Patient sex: F
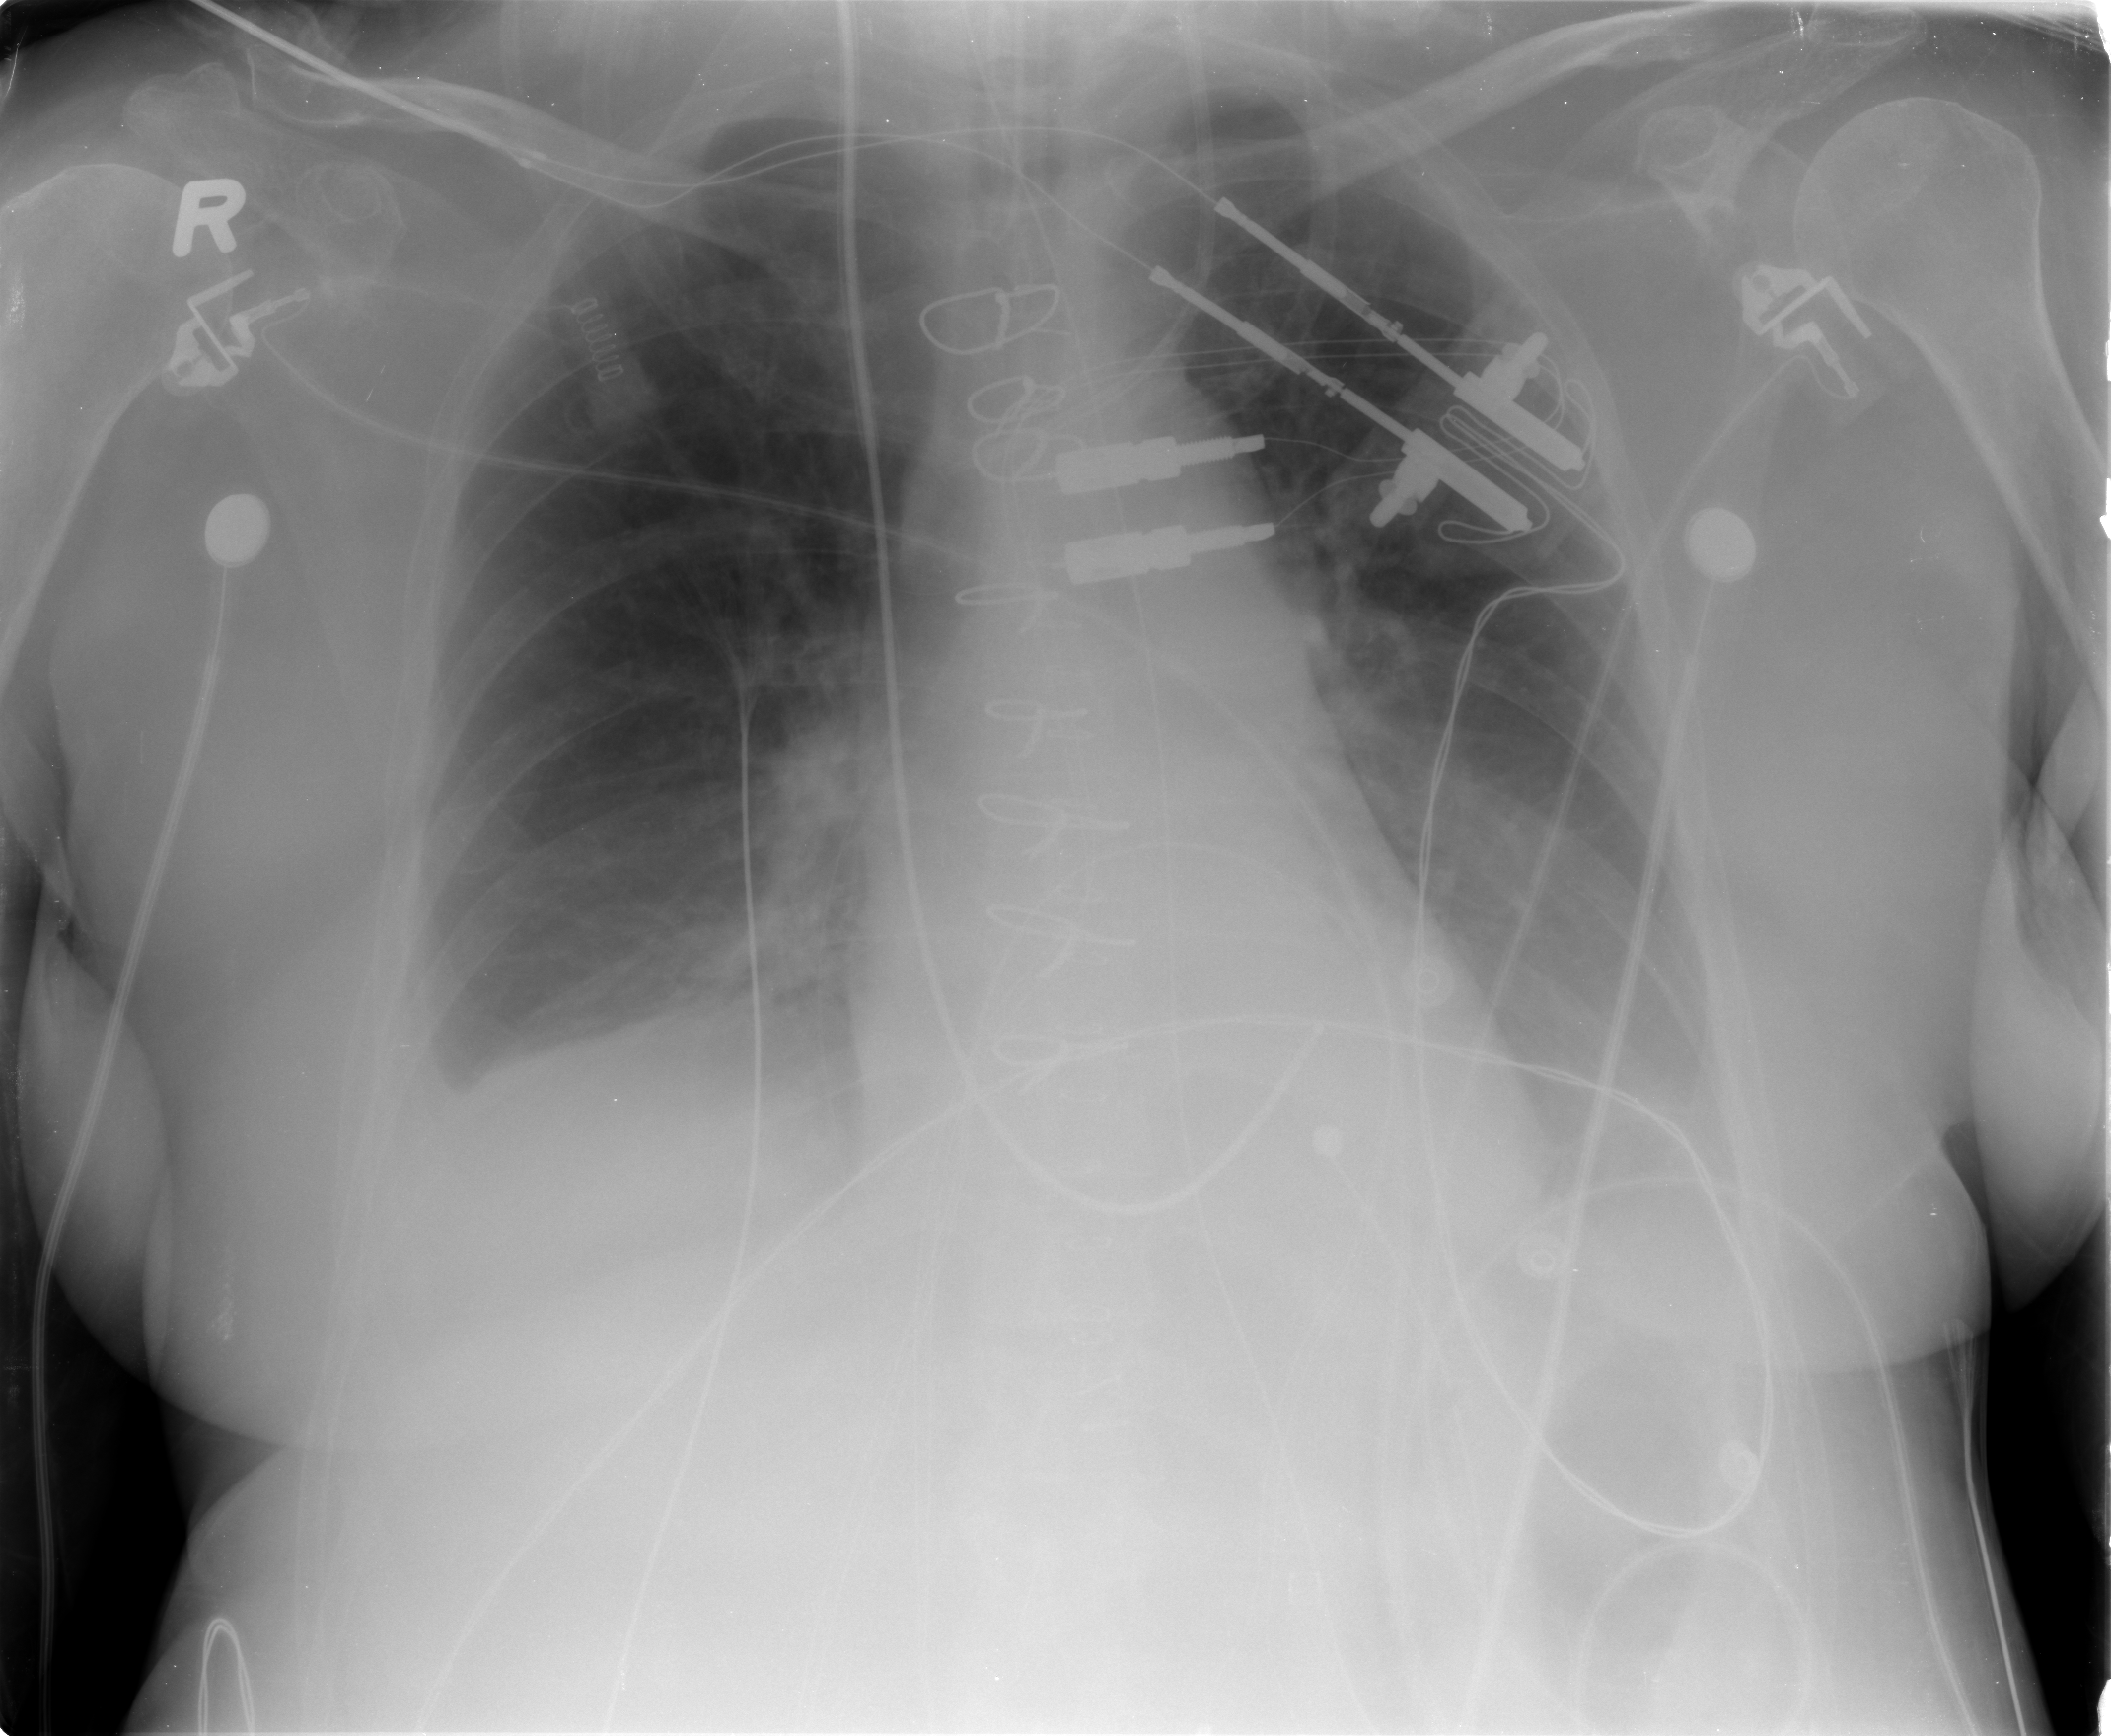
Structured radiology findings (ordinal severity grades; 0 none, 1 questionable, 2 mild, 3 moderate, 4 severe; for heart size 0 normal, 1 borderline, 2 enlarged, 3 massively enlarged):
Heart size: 0
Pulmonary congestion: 2
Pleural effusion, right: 2
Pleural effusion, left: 2
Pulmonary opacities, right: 2
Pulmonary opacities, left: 2
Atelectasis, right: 2
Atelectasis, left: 2